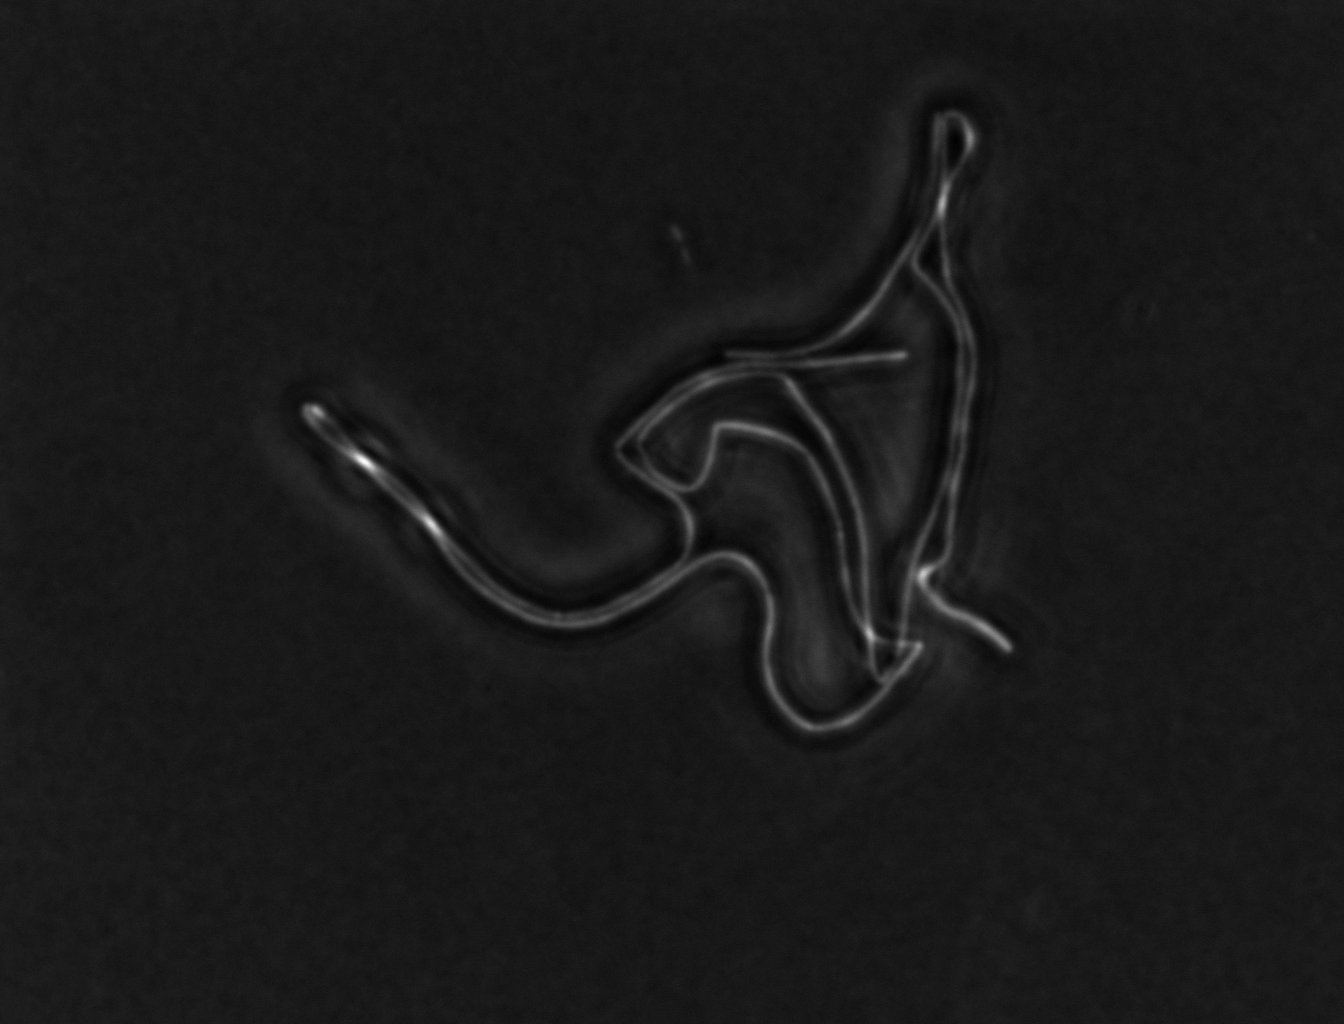
Phase contrast microscopy, 60x objective, 3 h incubation, 1.5% agar